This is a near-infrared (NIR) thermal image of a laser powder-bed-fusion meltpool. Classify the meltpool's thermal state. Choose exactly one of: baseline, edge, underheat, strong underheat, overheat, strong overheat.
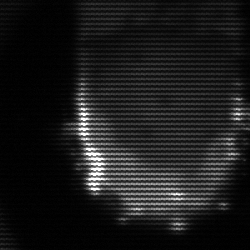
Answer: baseline